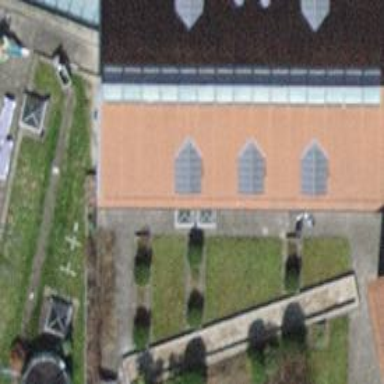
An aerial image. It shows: Office building with gabled roof.